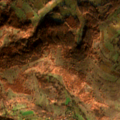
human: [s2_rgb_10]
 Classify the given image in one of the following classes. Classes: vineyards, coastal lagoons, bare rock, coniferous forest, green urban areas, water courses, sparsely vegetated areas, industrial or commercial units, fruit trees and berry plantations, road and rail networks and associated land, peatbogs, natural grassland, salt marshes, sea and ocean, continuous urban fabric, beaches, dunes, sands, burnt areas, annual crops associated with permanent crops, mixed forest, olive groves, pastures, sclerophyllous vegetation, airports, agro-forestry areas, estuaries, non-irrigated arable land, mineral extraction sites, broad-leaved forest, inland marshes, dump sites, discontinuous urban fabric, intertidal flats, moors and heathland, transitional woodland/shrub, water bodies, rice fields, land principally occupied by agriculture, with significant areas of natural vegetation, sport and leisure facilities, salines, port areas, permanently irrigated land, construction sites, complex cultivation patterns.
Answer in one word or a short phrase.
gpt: land principally occupied by agriculture, with significant areas of natural vegetation, broad-leaved forest, natural grassland